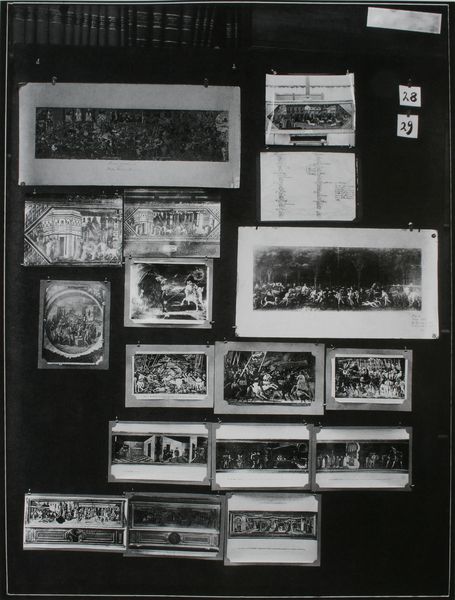
Titel: Der Bilderatlas Mnemosyne - Tafel 28-29
Künstler: Aby Warburg
Standort: London
Institution: Warburg Institute ©
Schlagwörter: gemälde, gruppe, weiß, bäume, landschaft, menschen, grau, schwarz, gebäude, haus, tiere, alt, regal, wand, architektur, rahmen, pferd, pferde, rund, bilder, bücher, fotos, klein, linien, schlacht, tafel, ziffern, foto, schlachten, antike, groß, schwarz weiss, viele, getümmel, reihe, bildnisse, kasten, ausstellung, bücherregal, buchrücken, nadeln, bibliothek, sammlung, fresko, nummern, fotographie, quadrat, abbildungen, zeichnungen, vergleich, ansichten, atlas, thema, fotografien, stellwand, photos, fotoserie, stecknadeln, warburg, verschiedene, kopien, weiss schwarz, aby warburg, mnemosyne, pinnwand, reproduktionen, bilder atlas, pinwand, 28, bildersammlung, konvolut, 29, mnemosyne-atlas